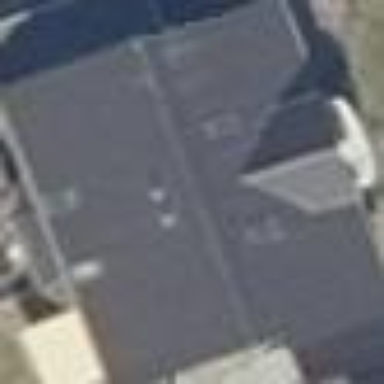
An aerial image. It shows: Terrace building with gabled roof.